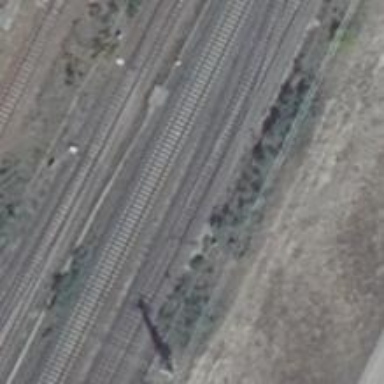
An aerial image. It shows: Railway switch.